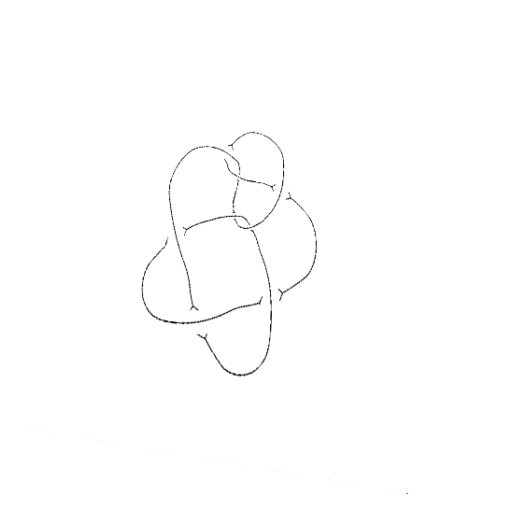
Crossing number: 8